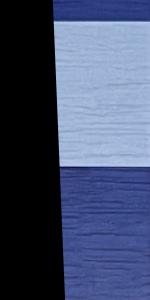
Label: Empty